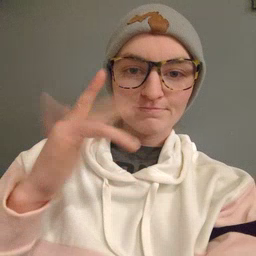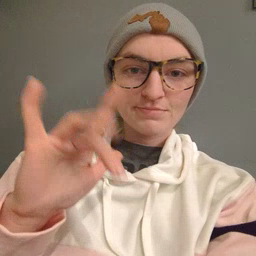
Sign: empty